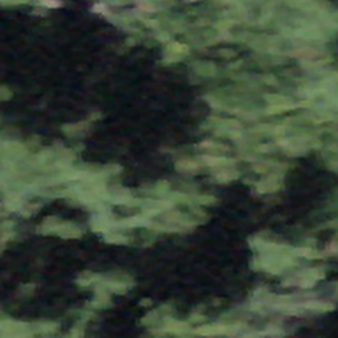
Label: other